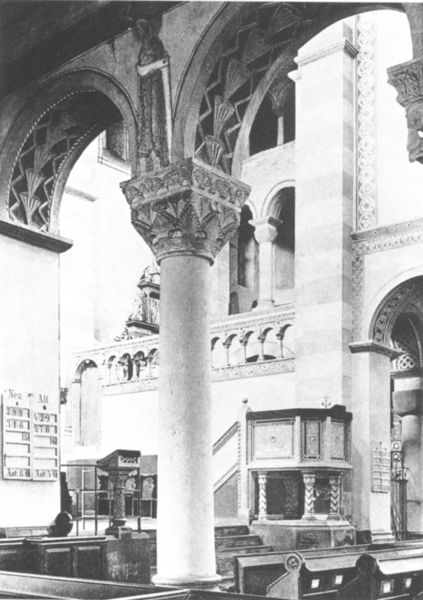
Titel: St. Michael zu Hildesheim
Standort: Hildesheim, St. Michael (EU - D - Nds)
Schlagwörter: frankreich, grau, holz, schmuck, säule, architektur, stein, kirche, relief, bogen, italien, bank, empore, foto, fotografie, bögen, gewölbe, glaube, balustrade, dom, schwarzweiss, altar, bänke, kapitell, kirchenbank, kirchenbänke, kanzel, basis, schaft, mamor, kriche, romanisch, schmuk